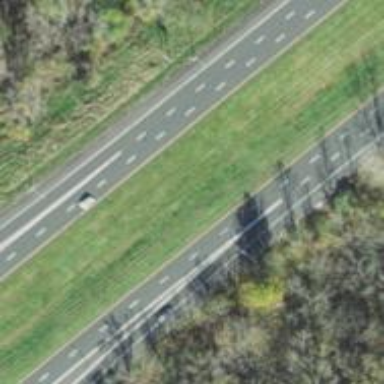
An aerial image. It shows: Motorway.